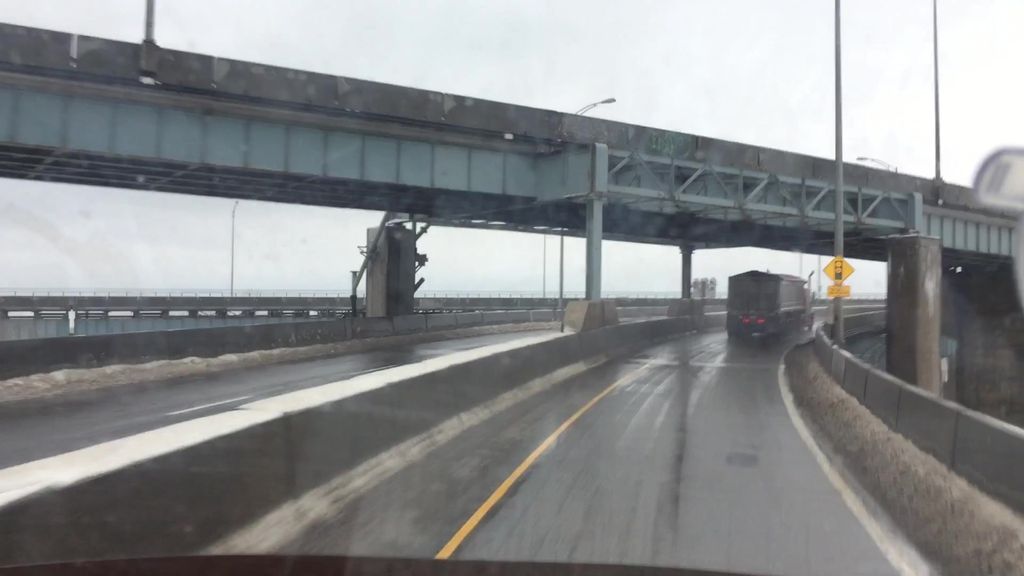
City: montreal